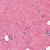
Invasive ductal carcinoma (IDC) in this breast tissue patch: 0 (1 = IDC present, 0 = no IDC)